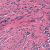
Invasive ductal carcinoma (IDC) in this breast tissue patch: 1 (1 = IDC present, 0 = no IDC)